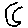
Label: moon